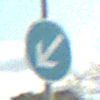
Verkehrszeichen: VorgeschriebeneVorbeifahrtLinks
Umgebung: Outdoor, RoadRail
Tageszeit: MorningAfternoon
Wetter: PartlyCloudy
Licht: Natural
Jahreszeit: NotSpecified
Kontrast: HighContrast